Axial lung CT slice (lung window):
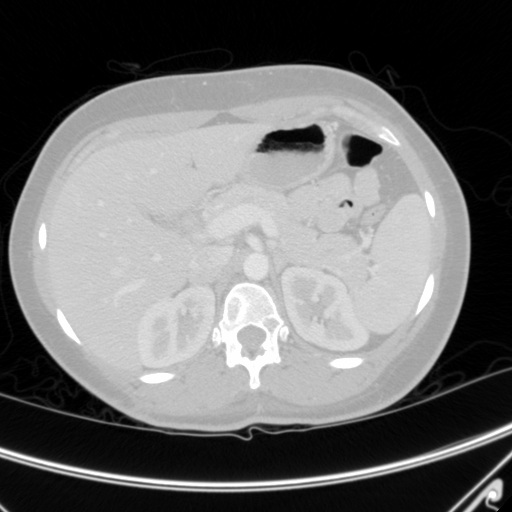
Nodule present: no